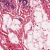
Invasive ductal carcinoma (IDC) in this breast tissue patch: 0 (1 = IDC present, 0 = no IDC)